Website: bh-photo
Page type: receipt
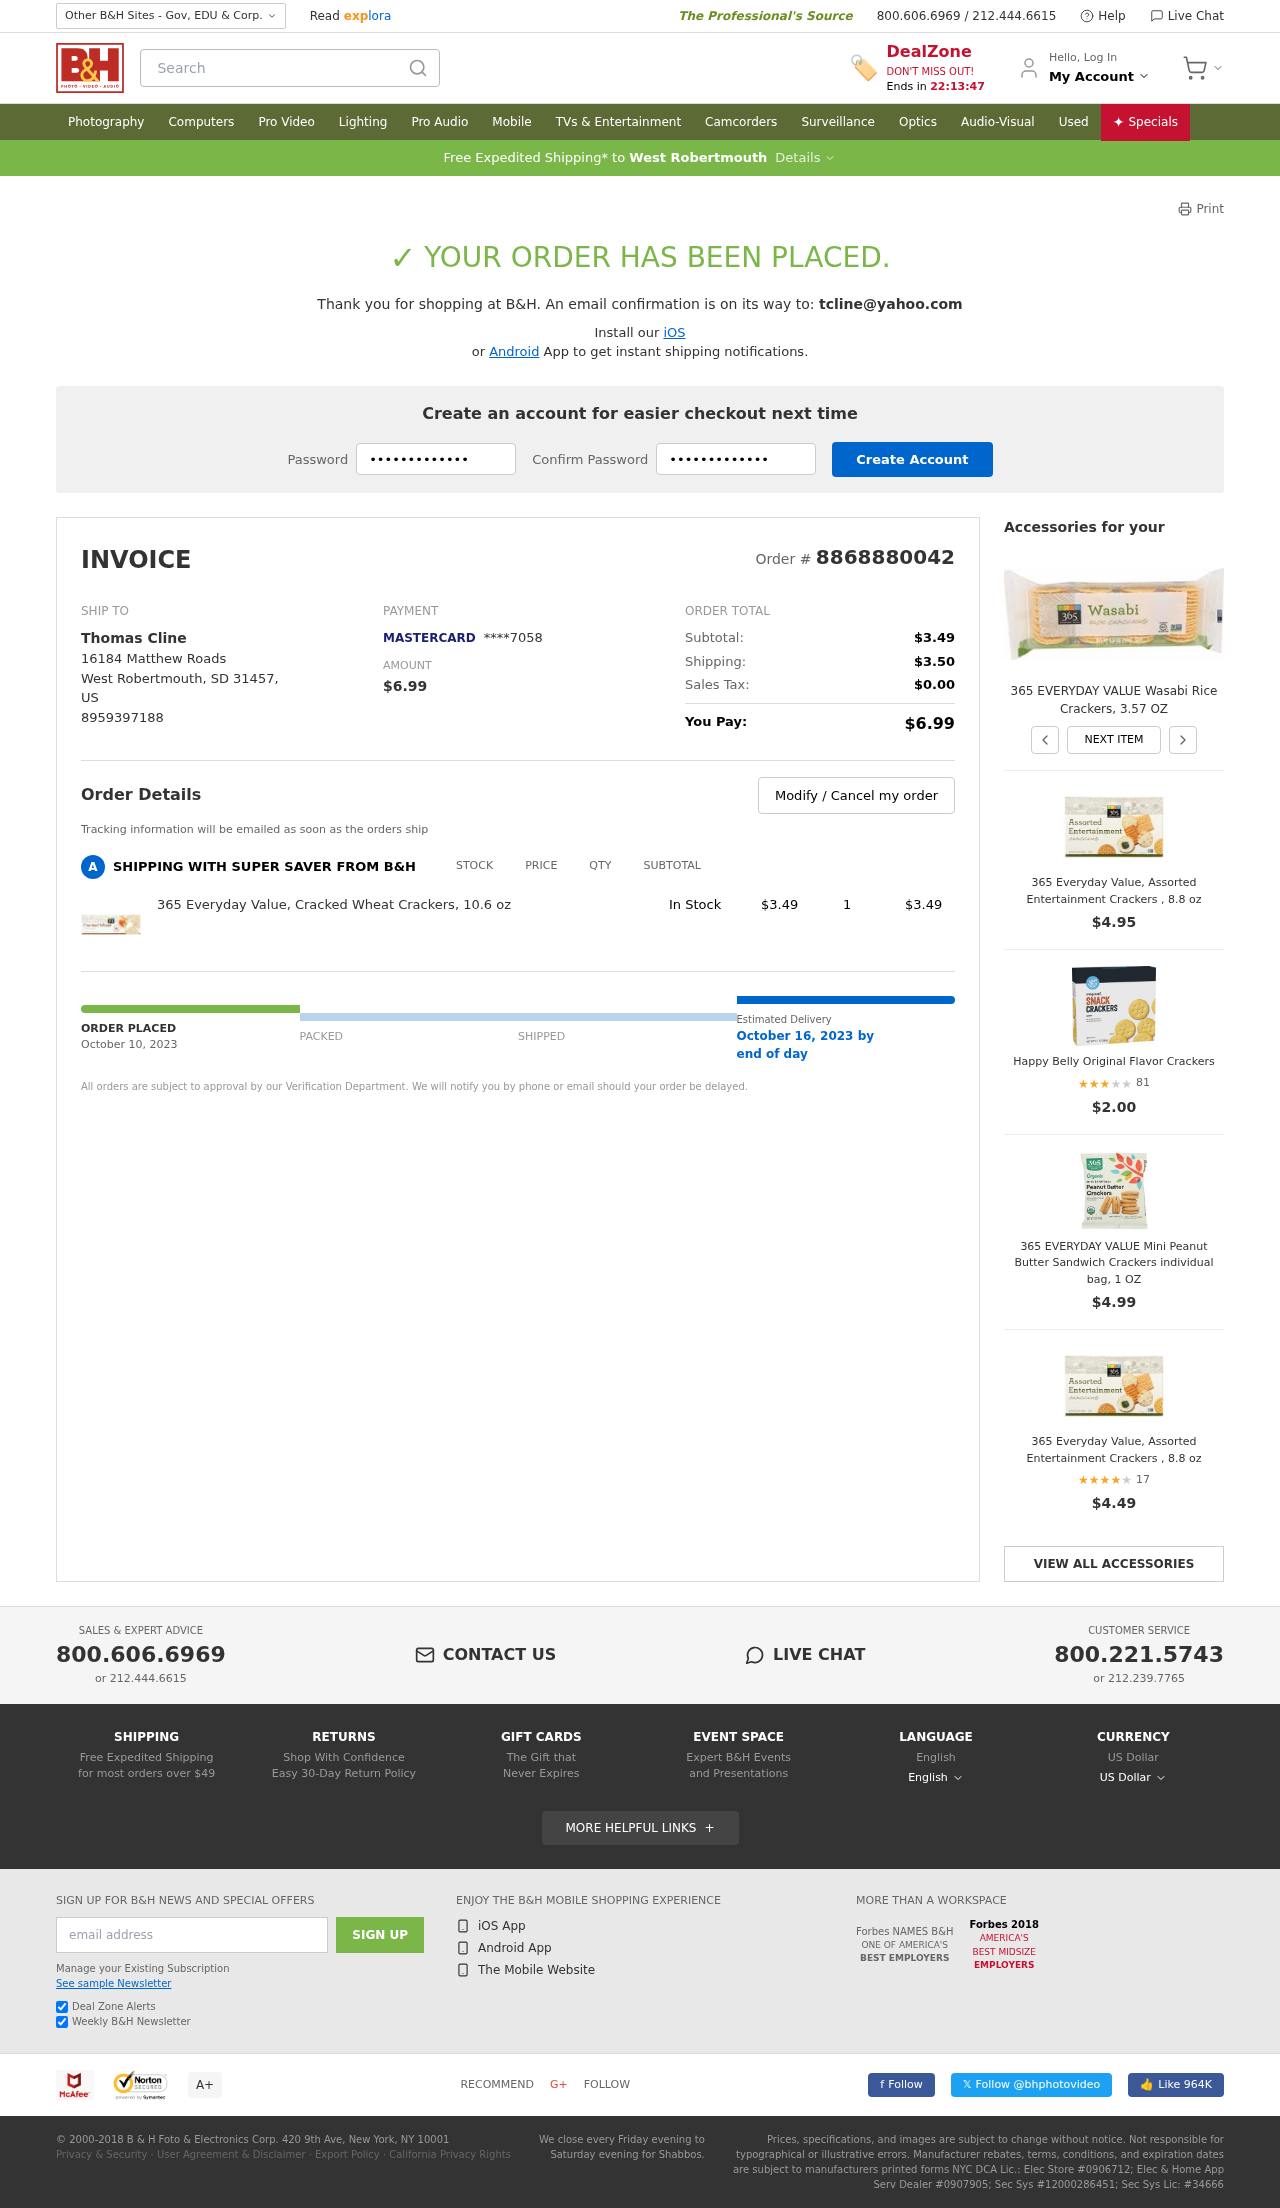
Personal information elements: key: PII_CARD_LAST4
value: ****7058
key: PII_CARD_TYPE
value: MASTERCARD
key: PII_CITY
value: West Robertmouth
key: PII_COUNTRY_CODE
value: US
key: PII_EMAIL
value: tcline@yahoo.com
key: PII_FULLNAME
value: Thomas Cline
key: PII_PHONE
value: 8959397188
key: PII_POSTCODE
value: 31457
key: PII_STATE_ABBR
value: SD
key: PII_STREET
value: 16184 Matthew Roads
Product elements: key: PRODUCT1_NAME
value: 365 Everyday Value, Cracked Wheat Crackers, 10.6 oz
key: PRODUCT1_PRICE
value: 3.49
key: PRODUCT1_QUANTITY
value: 1
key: PRODUCT2_NAME
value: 365 EVERYDAY VALUE Wasabi Rice Crackers, 3.57 OZ
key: PRODUCT3_NAME
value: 365 Everyday Value, Assorted Entertainment Crackers , 8.8 oz
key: PRODUCT3_PRICE
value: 4.95
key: PRODUCT4_NAME
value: Happy Belly Original Flavor Crackers
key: PRODUCT4_NUM_RATINGS
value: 81
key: PRODUCT4_PRICE
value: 2
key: PRODUCT4_RATING
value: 3.4
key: PRODUCT5_NAME
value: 365 EVERYDAY VALUE Mini Peanut Butter Sandwich Crackers individual bag, 1 OZ
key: PRODUCT5_PRICE
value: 4.99
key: PRODUCT6_NAME
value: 365 Everyday Value, Assorted Entertainment Crackers , 8.8 oz
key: PRODUCT6_NUM_RATINGS
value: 17
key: PRODUCT6_PRICE
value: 4.49
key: PRODUCT6_RATING
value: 3.8
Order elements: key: ORDER_ID
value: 8868880042
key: ORDER_TOTAL
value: $6.99
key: ORDER_SUBTOTAL
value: $3.49
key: ORDER_SHIPPING_COST
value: $3.50
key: ORDER_TAX
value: $0.00
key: ORDER_DATE
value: October 10, 2023
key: ORDER_DELIVERY_DATE
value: October 16, 2023 by
Search elements: key: HEADER_SEARCH
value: Search